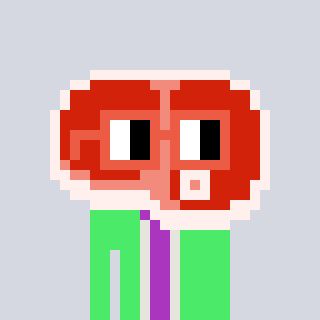
a pixel art character with square orange glasses, a steak-shaped head and a teal-colored body on a cool background